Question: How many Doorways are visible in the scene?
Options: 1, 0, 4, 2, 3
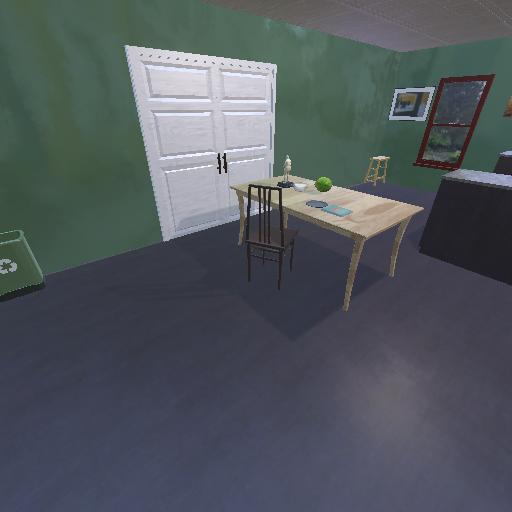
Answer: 1